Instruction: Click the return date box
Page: home
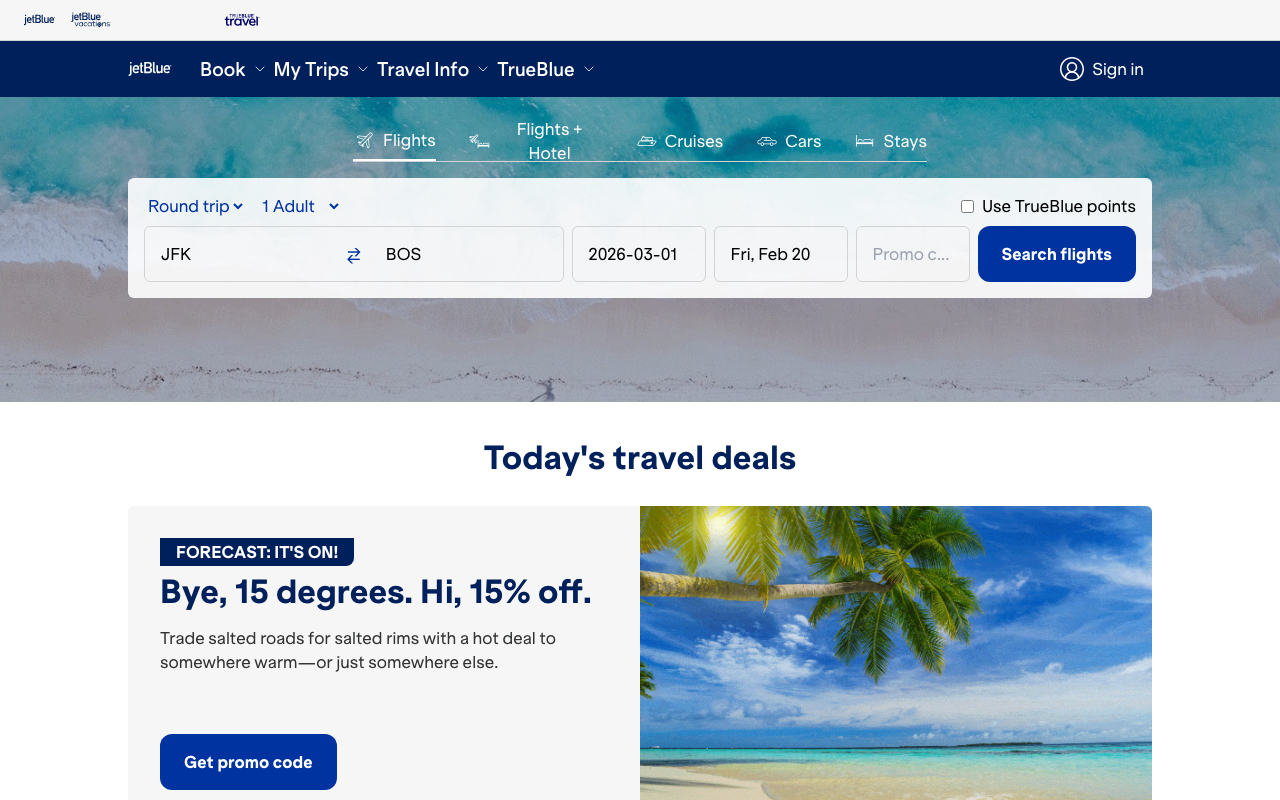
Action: click